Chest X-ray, AP view. Patient: 6 years old, sex M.
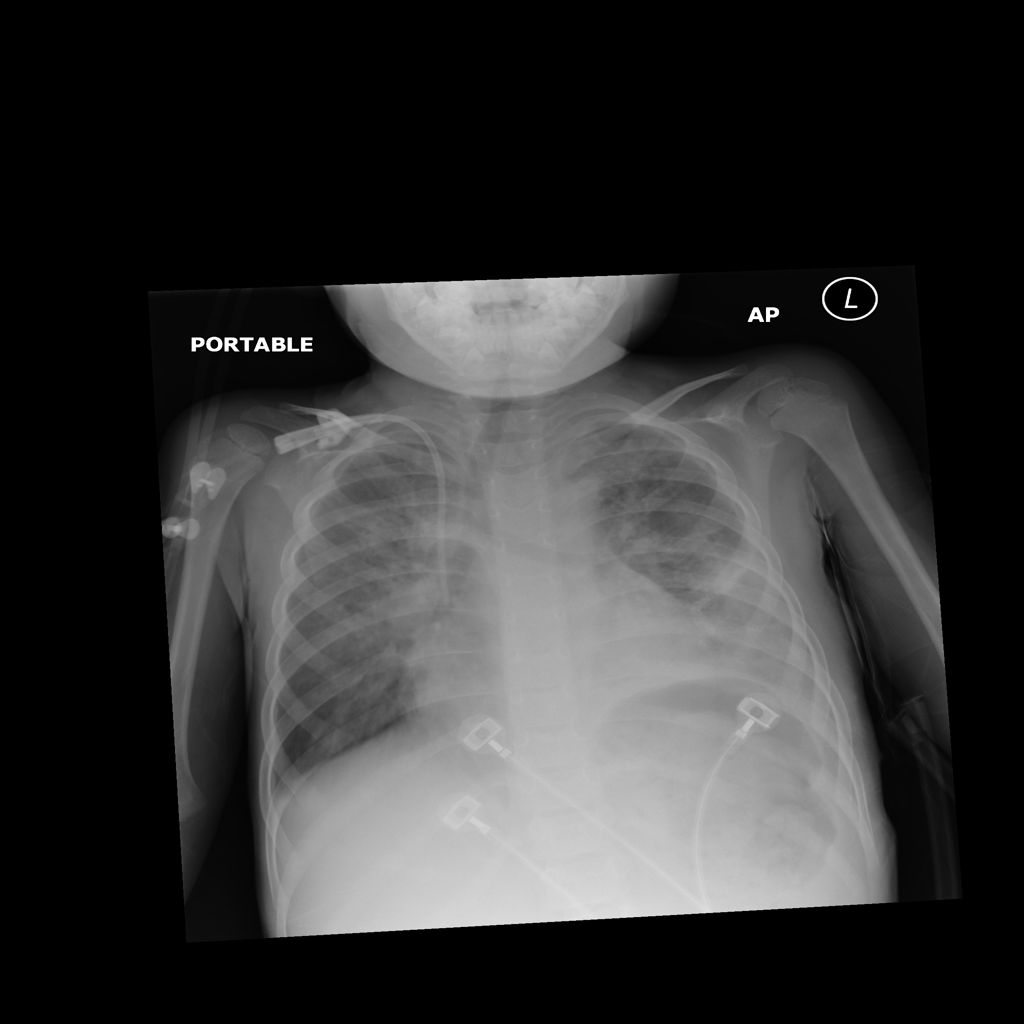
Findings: Infiltration